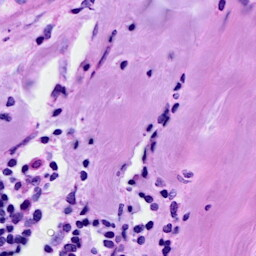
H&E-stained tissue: Breast